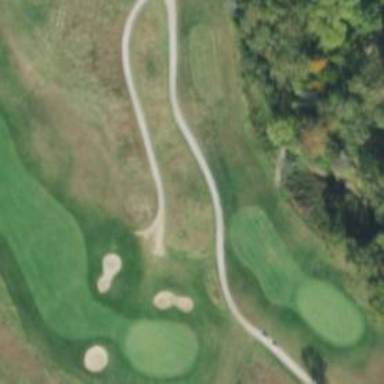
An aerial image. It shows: Path for both road and golf.